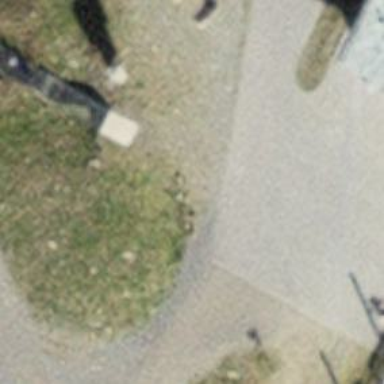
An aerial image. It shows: Connection of steps on the road.